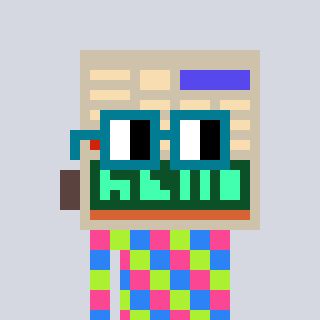
a pixel art character with square dark green glasses, a calculator-shaped head and a teal-colored body on a cool background